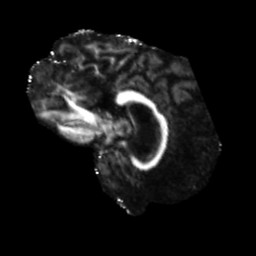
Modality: FA
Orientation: sagittal
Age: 71
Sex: male
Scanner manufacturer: siemens
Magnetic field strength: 3 T
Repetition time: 5.47 s
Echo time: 0.0854 s